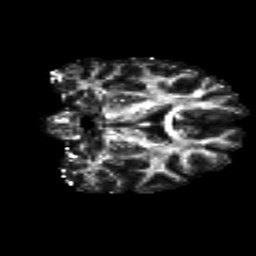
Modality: FA
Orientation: coronal
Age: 26
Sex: female
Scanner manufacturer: siemens
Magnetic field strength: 3 T
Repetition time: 8.8 s
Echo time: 0.085 s